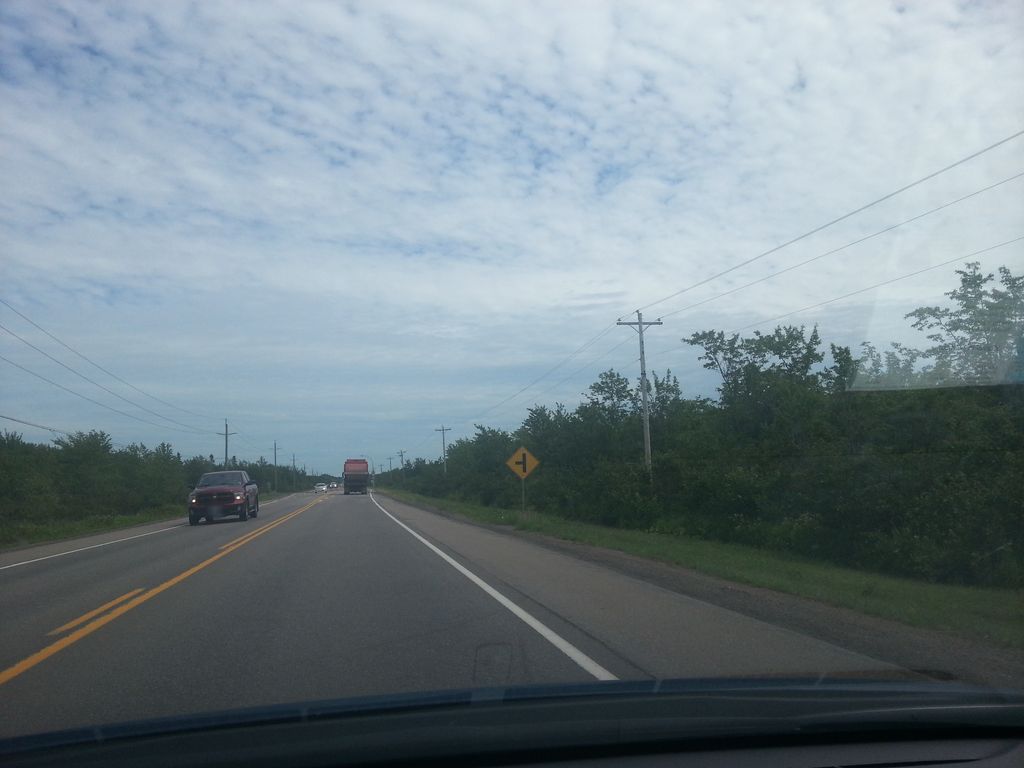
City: charlottetown